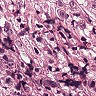
Metastatic tissue present: yes